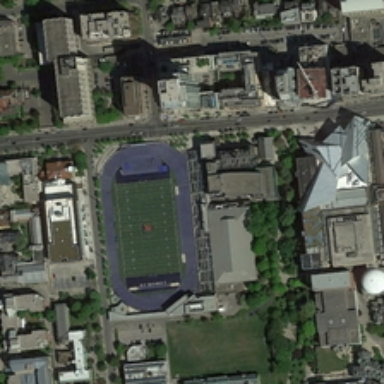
Many buildings and green trees are around a playground in a school .